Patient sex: F
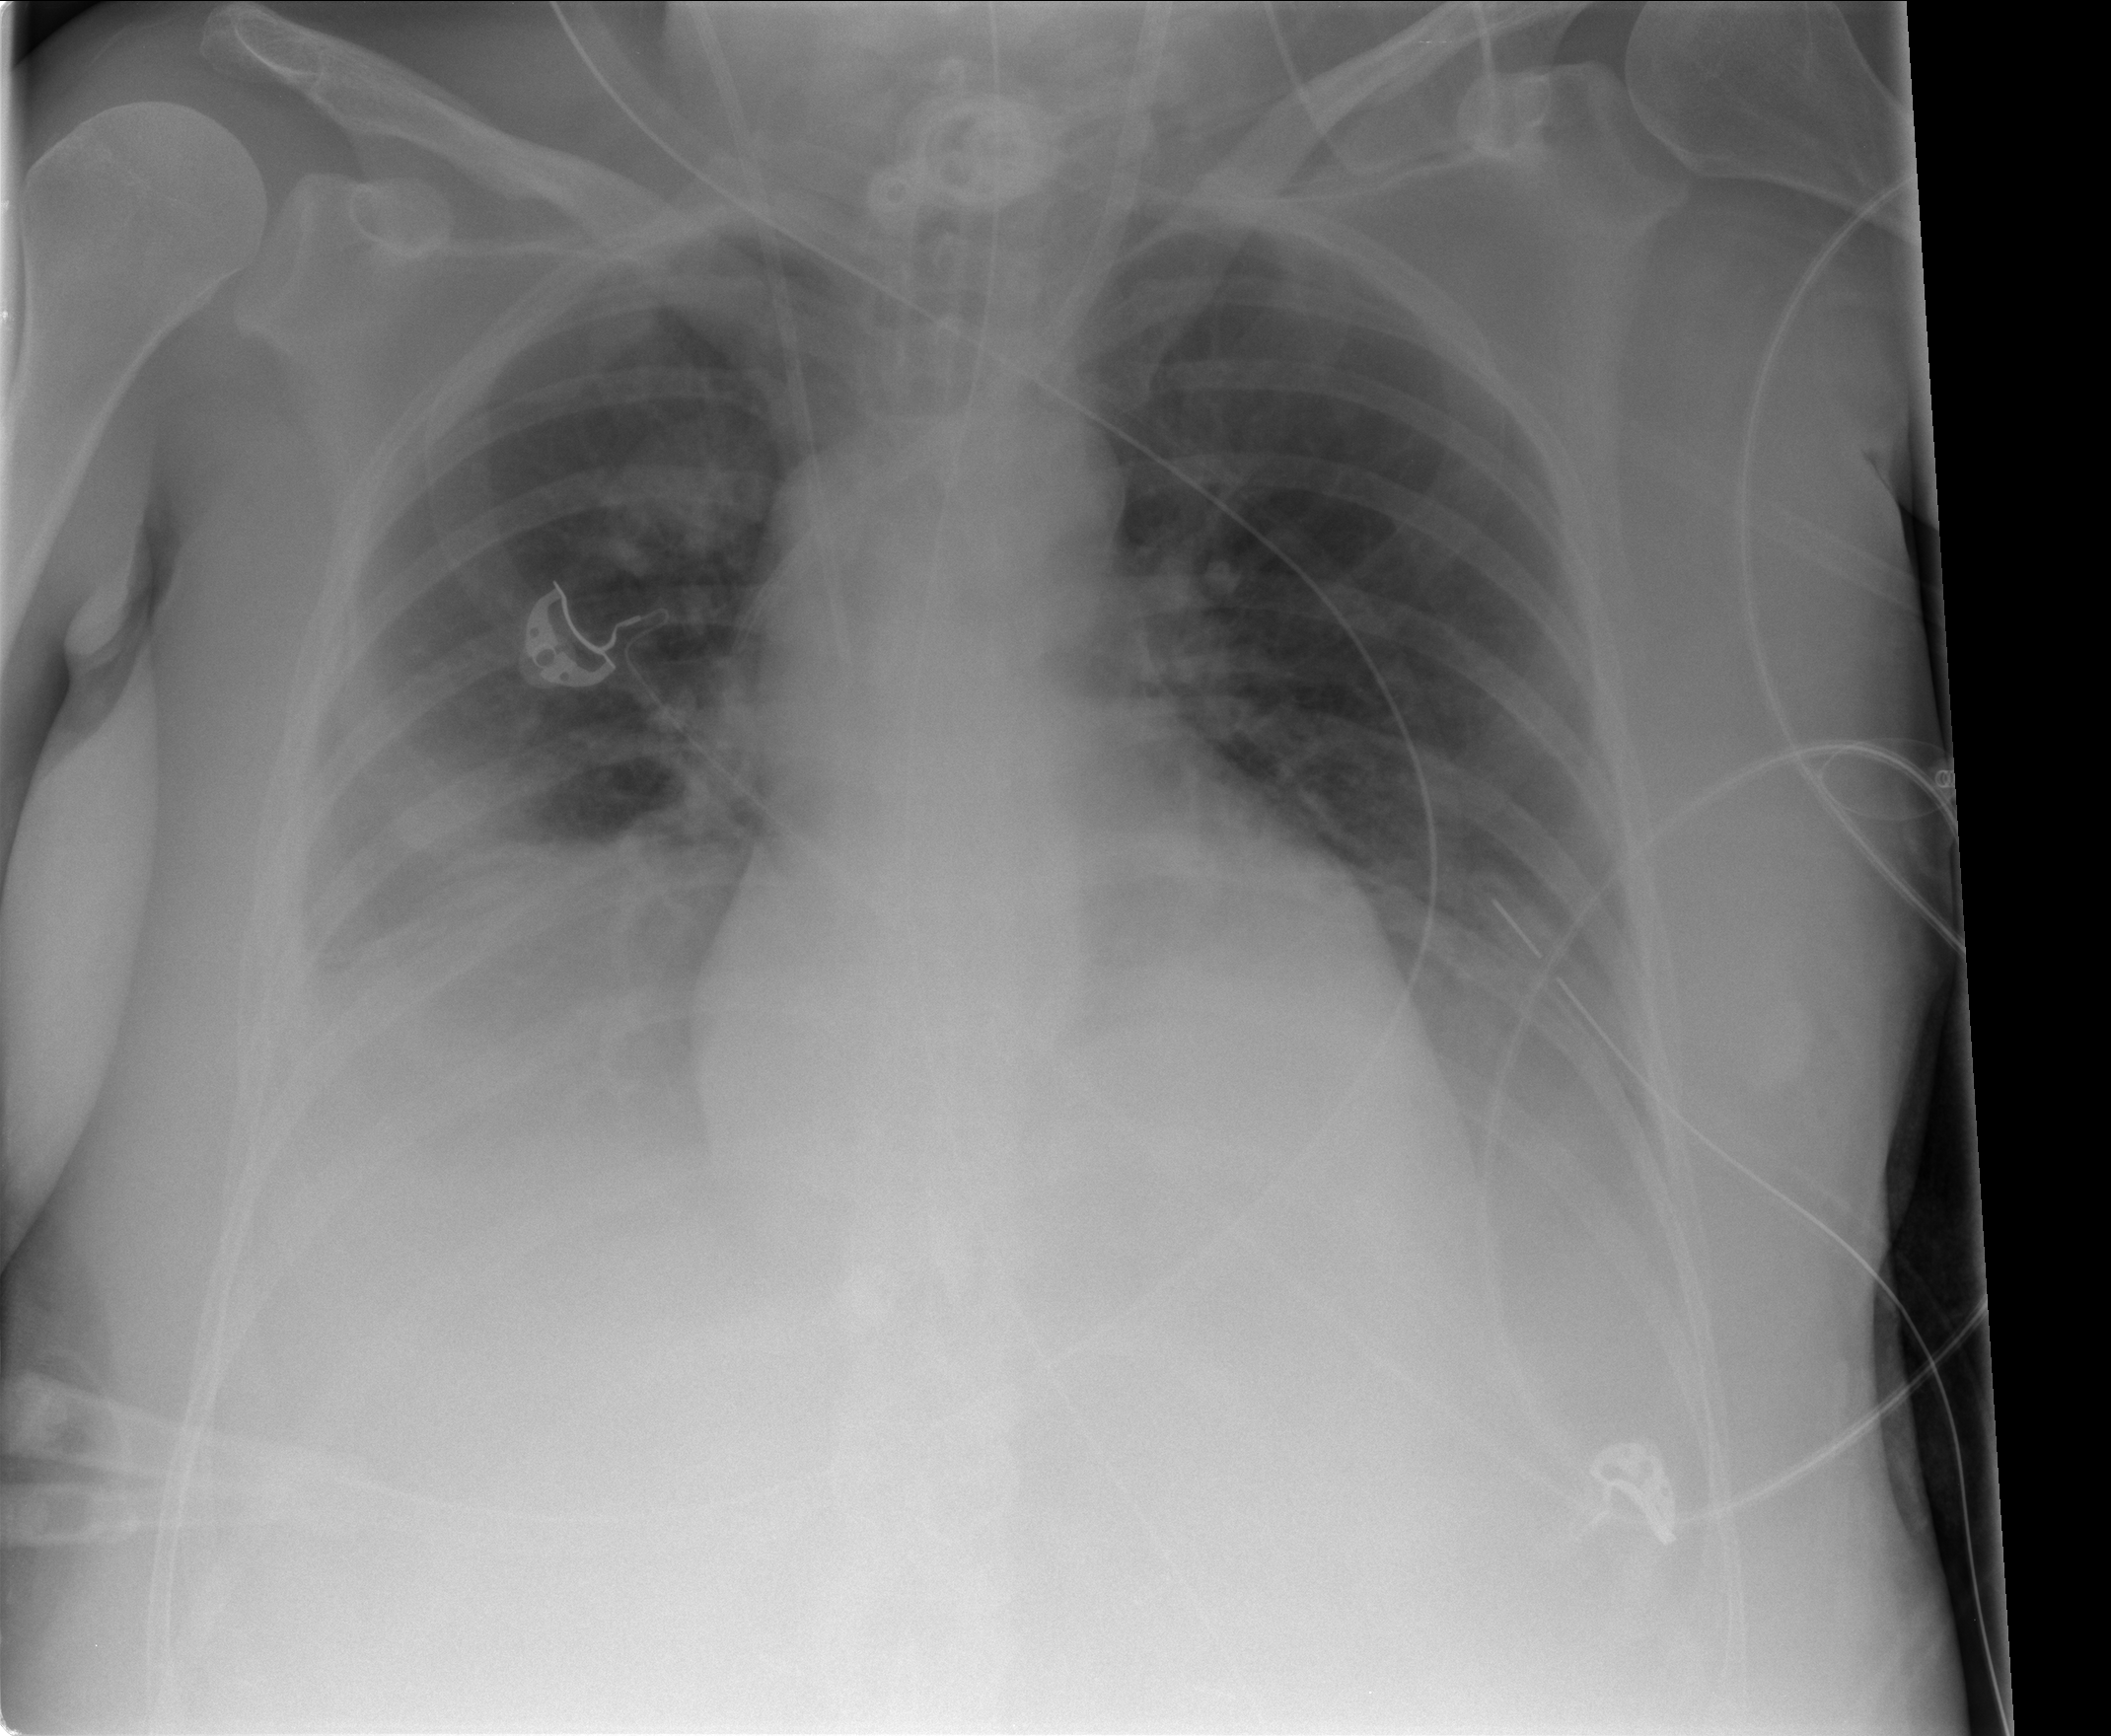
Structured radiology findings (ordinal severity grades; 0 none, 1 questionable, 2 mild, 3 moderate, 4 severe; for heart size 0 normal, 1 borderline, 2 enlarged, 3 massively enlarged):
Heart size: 1
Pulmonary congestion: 1
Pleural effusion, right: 3
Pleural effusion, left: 3
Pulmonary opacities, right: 0
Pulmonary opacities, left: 0
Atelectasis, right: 3
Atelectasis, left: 3